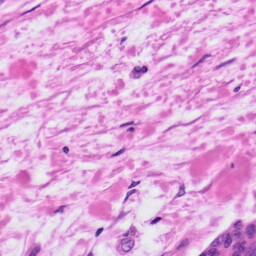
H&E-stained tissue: Ovarian